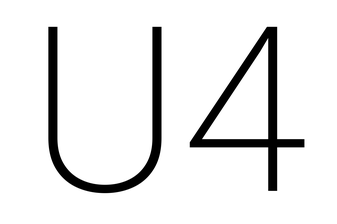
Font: Roboto_ExtraLight